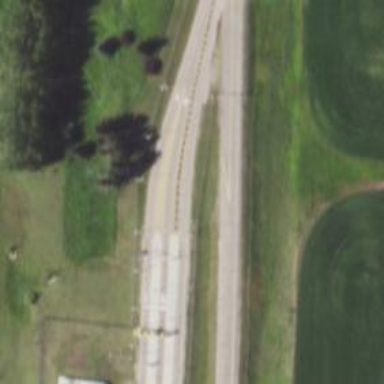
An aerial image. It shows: Primary link highway with asphalt surface.